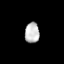
Tissue: lung
Cell type: Myeloid cells
Senescence score: 0.1661
Nuclear area (px): 290
Mean DAPI intensity: 190.676